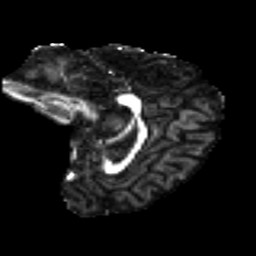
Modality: FA
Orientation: sagittal
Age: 43
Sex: female
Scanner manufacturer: ge
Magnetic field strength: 3 T
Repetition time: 7.8 s
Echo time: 0.0606 s